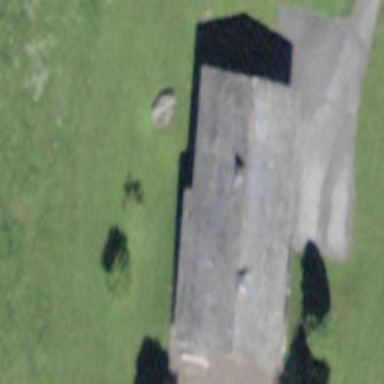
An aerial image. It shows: Detached building.